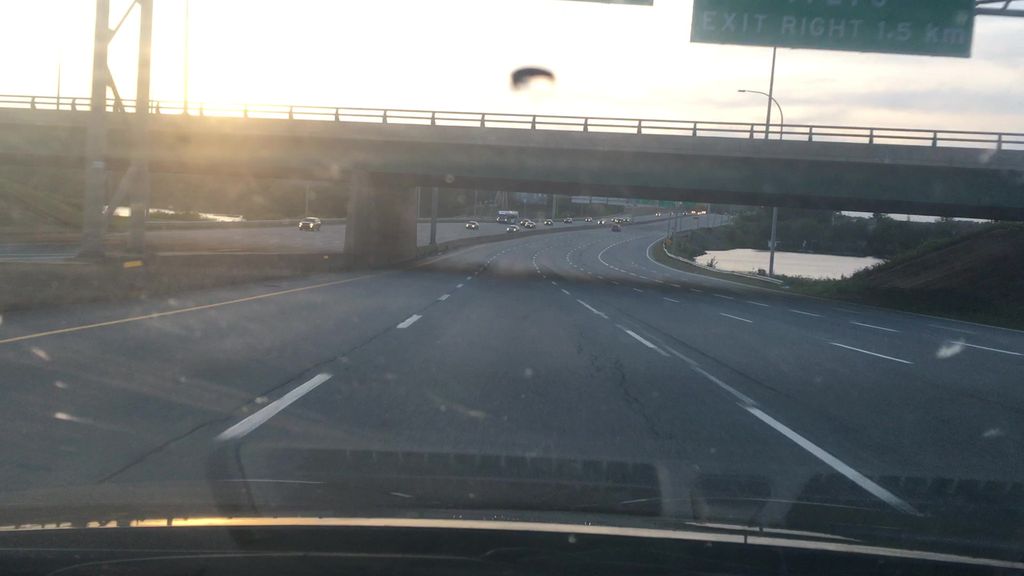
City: halifax